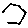
Label: hexagon